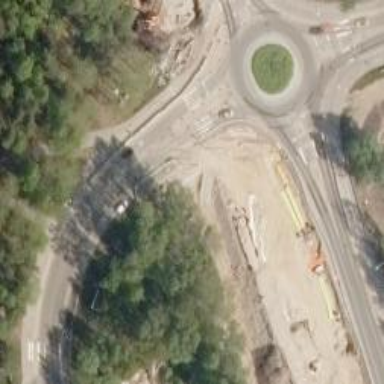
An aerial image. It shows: Crossing on asphalt cycleway.